Here is the time-frequency (STFT) view of a rotor kit's vibration measurement. Diagnose the rotating machine from this image, choosing from: normal, misalignment, unbalance, looseness.
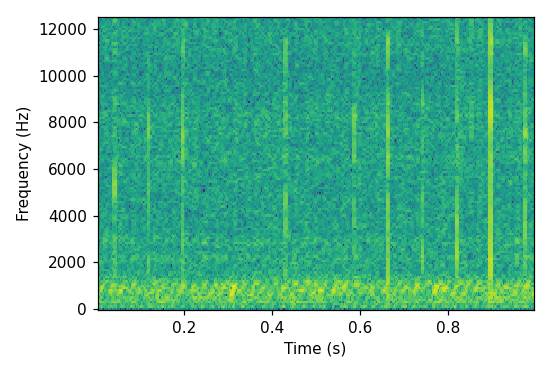
Answer: unbalance